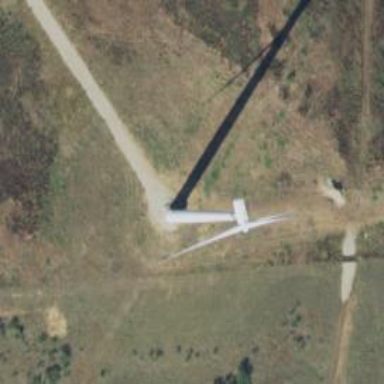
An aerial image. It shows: Wind generator with horizontal axis. The generator is wind turbine.